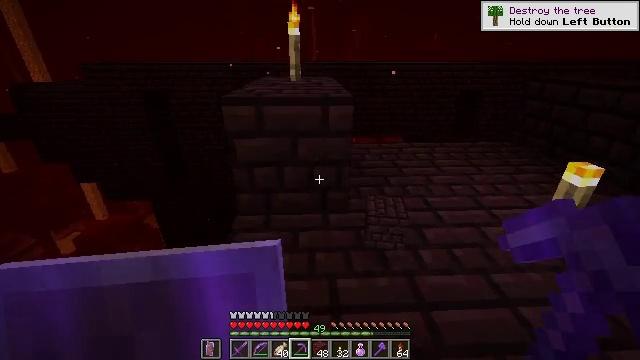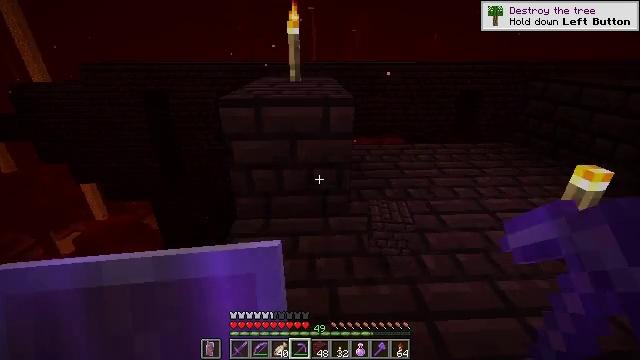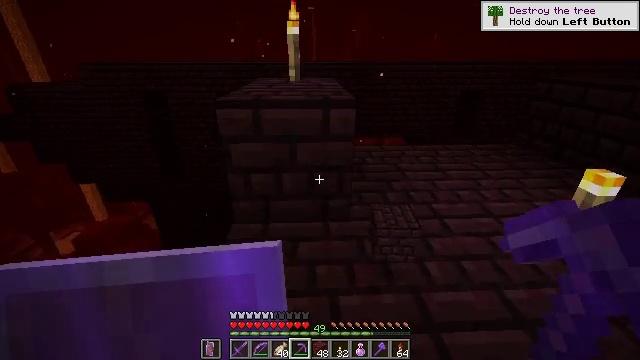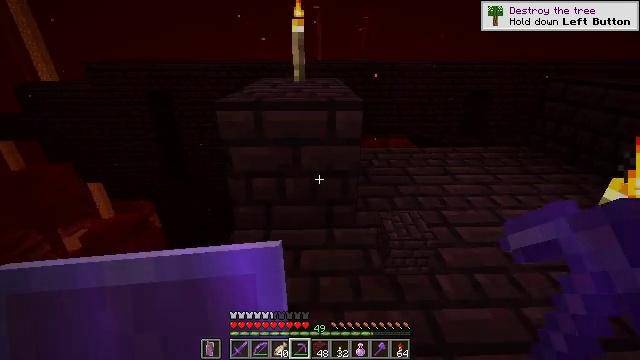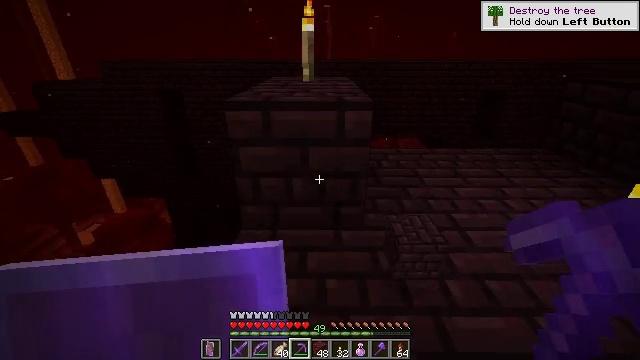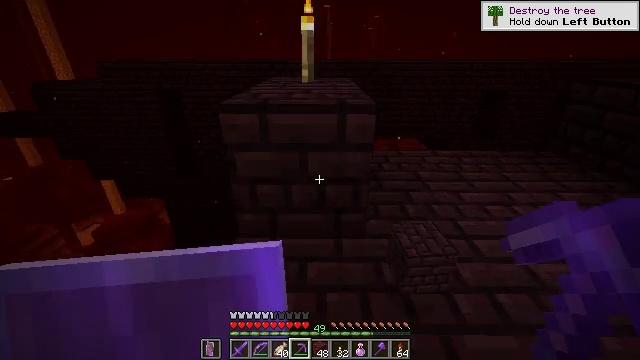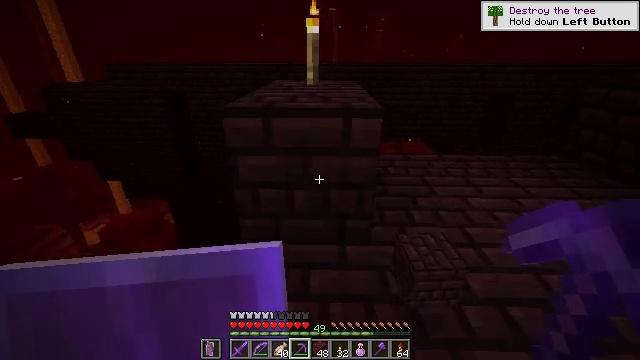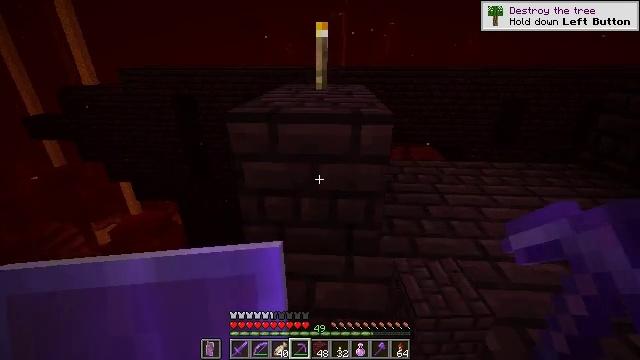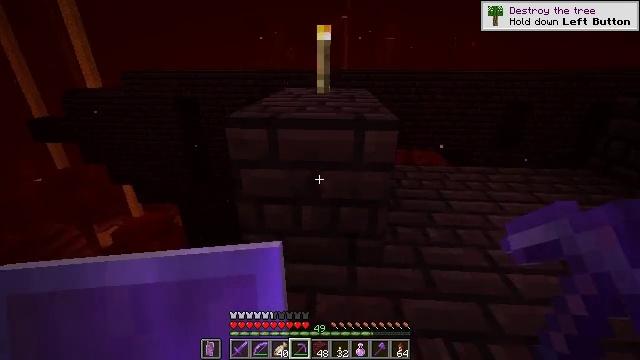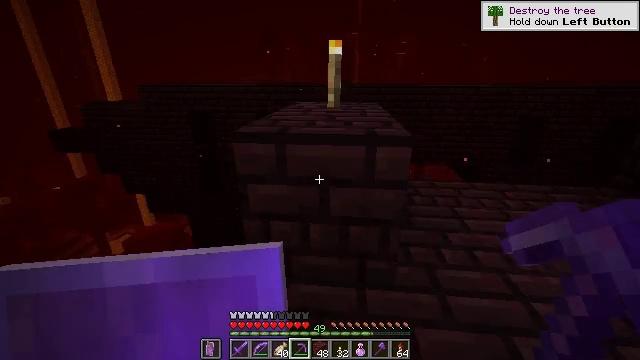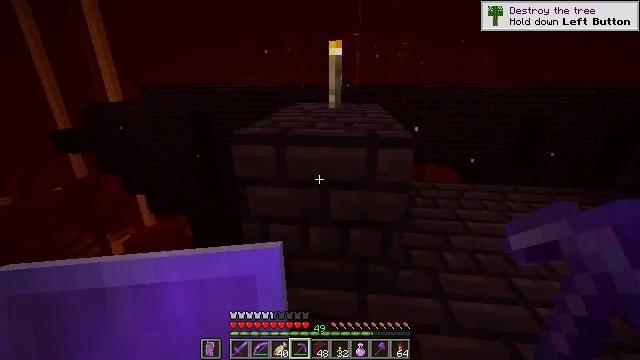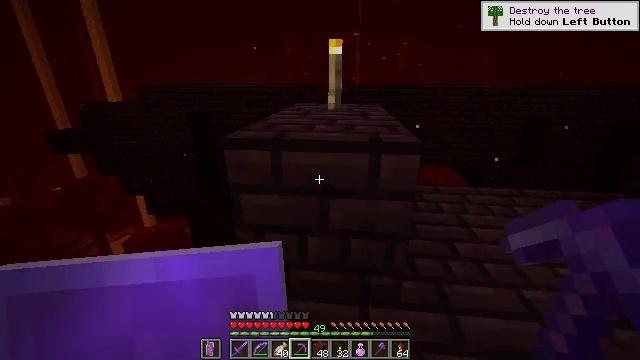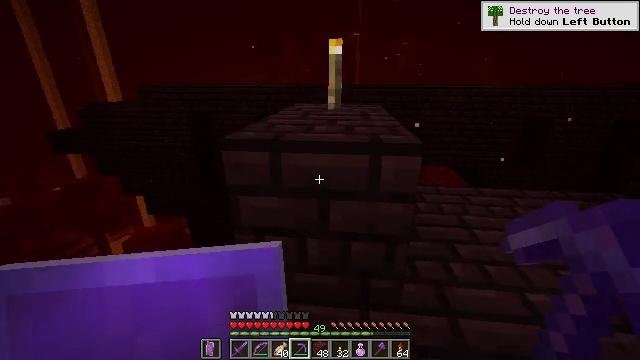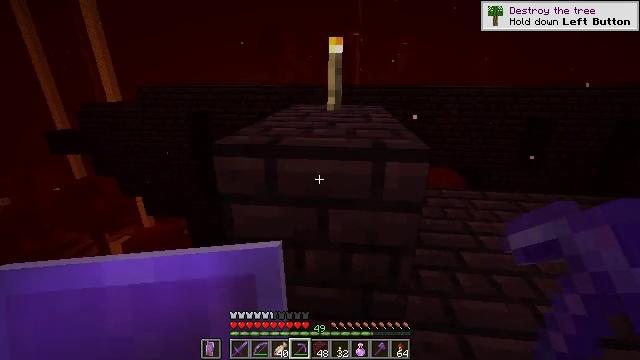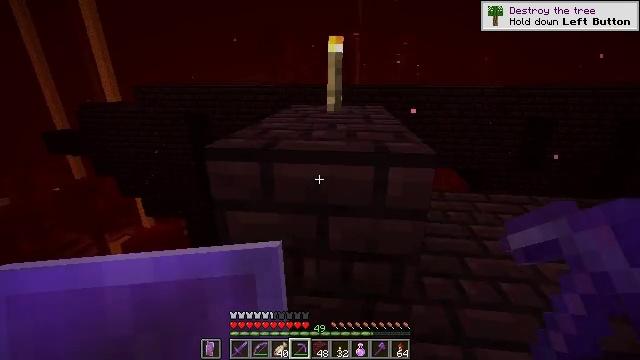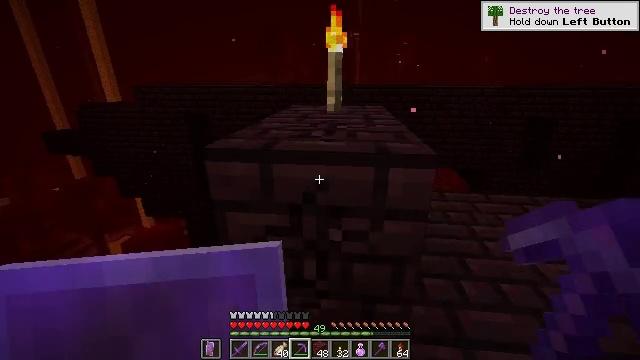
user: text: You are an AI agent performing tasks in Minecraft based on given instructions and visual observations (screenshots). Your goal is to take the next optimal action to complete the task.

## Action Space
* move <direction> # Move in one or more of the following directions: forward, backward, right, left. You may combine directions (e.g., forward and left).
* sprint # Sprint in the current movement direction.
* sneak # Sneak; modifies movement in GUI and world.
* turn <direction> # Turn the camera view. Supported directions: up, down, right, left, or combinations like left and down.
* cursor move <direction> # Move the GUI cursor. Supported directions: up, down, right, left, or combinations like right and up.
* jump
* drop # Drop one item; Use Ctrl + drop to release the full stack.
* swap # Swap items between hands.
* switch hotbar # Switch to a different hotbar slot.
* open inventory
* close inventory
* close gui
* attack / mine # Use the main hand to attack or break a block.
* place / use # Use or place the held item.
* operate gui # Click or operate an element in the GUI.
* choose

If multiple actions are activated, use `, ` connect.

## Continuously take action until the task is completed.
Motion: motion action
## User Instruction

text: Mine nether bricks.
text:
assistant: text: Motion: move forward, sneak
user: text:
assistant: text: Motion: move forward, sneak
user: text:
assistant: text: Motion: move forward, sneak, turn left
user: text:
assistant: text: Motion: move forward, sneak, turn left
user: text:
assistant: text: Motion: move forward, sneak
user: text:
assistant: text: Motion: move forward, sneak, turn left
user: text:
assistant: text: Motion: move forward, sneak, turn left
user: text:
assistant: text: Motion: move forward, sneak
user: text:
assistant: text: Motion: move forward, sneak, turn left and up
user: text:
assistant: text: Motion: move forward, sneak
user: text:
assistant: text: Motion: move forward, sneak
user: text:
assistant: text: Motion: move forward, sneak
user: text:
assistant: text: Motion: move forward, sneak
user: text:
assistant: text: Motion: move forward, sneak
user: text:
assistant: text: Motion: move forward, sneak, attack / mine
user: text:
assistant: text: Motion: move forward, sneak, attack / mine
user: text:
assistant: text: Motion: move forward, sneak, attack / mine
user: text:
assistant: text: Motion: move forward, sneak, attack / mine
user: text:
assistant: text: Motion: move forward, sneak, attack / mine
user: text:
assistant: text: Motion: move forward, sneak, attack / mine
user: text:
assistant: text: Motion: move forward, sneak, turn right, attack / mine
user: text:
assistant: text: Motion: move forward, sneak, attack / mine
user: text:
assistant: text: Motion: move forward, sneak, attack / mine
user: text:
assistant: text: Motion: move forward, sneak, attack / mine
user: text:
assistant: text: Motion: move forward, sneak, attack / mine
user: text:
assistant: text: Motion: move forward, sneak, attack / mine
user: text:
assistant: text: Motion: move forward, sneak, attack / mine
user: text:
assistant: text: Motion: move forward, sneak, attack / mine
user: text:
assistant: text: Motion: move forward, sneak, attack / mine
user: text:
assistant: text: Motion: move forward, sneak, attack / mine